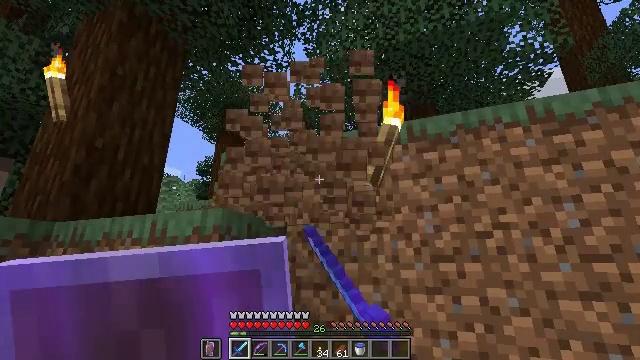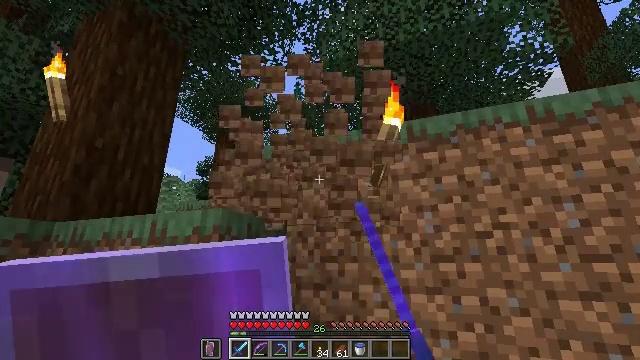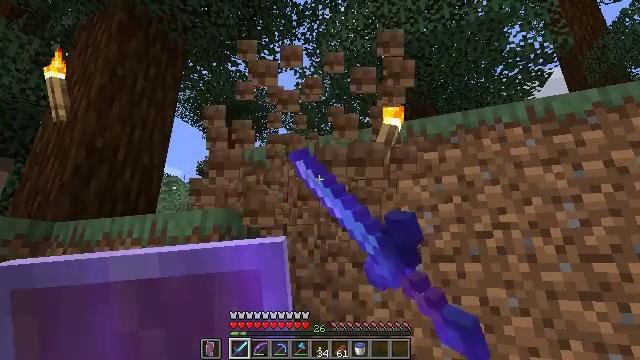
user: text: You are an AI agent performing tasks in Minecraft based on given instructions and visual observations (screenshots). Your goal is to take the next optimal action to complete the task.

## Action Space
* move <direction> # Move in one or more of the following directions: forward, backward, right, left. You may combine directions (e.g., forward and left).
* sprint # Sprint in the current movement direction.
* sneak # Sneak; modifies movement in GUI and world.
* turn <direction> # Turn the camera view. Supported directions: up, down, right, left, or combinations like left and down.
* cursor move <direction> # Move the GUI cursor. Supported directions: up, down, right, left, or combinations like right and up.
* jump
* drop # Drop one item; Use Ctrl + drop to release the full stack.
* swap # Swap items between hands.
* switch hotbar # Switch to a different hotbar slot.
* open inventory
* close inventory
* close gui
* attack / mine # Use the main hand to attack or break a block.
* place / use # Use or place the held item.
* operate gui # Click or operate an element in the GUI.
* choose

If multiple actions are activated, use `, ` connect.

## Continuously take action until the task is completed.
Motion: motion action
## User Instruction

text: Break the grass block.
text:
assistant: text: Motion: attack / mine
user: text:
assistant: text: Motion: attack / mine
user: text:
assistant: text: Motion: attack / mine